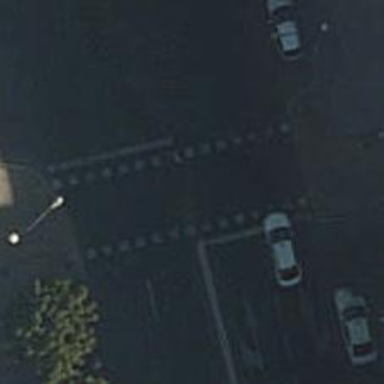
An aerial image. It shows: Road crossing with traffic signals.